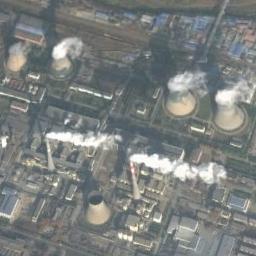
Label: thermal_power_station